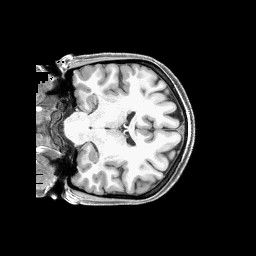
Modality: T1w
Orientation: coronal